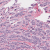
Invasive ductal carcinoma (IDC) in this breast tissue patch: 1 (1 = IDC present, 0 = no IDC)